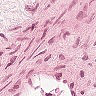
Metastatic tissue present: no